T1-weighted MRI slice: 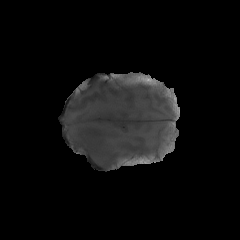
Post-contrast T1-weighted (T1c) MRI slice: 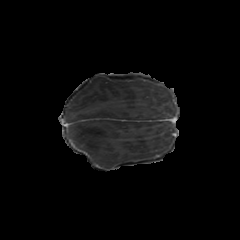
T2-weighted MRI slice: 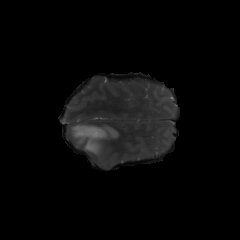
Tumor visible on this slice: yes